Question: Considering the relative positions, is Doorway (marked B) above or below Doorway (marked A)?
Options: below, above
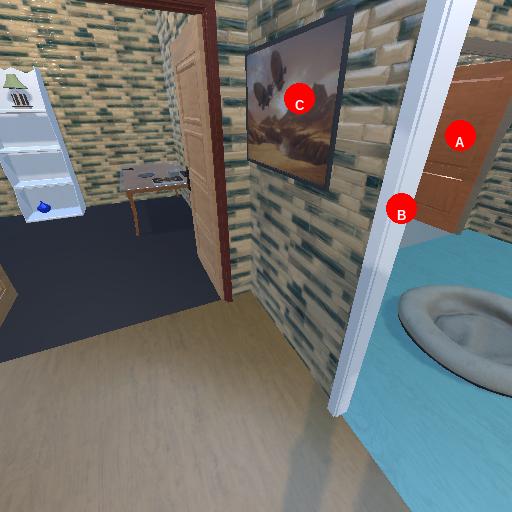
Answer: below